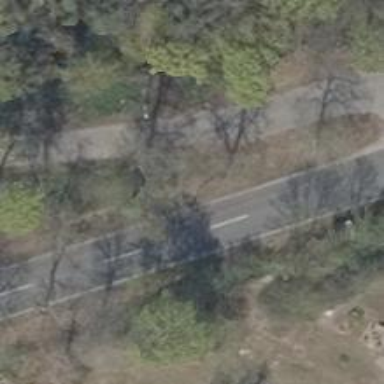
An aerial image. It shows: Tertiary road with asphalt surface and lane markings.